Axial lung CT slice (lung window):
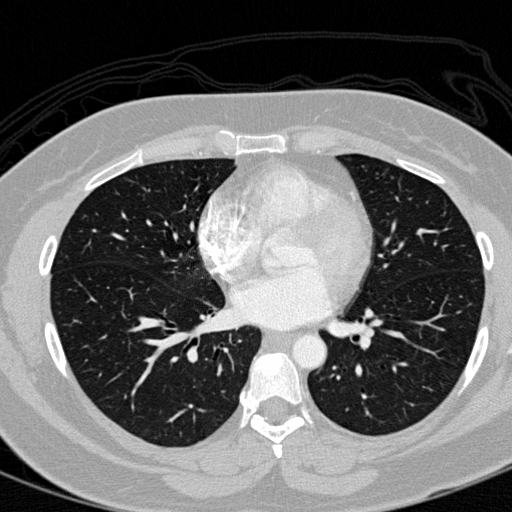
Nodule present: no